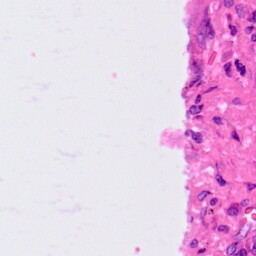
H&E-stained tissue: Lung